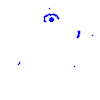
Particle: kaon